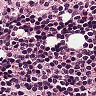
Metastatic tissue present: no